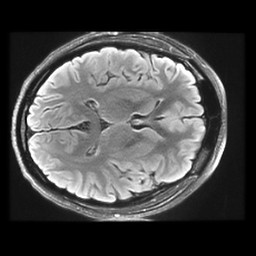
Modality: FLAIR
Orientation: axial
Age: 18
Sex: female
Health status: healthy
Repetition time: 12 s
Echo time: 0.09782 s